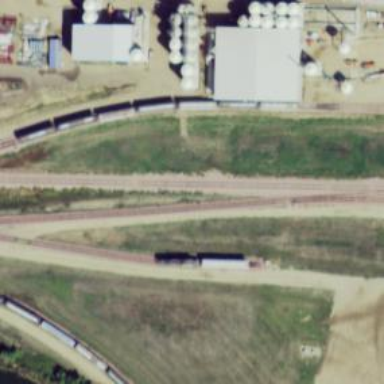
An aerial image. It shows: Railway siding for service.